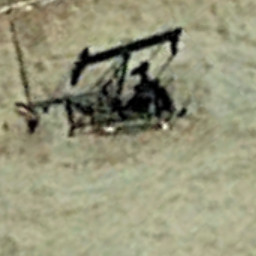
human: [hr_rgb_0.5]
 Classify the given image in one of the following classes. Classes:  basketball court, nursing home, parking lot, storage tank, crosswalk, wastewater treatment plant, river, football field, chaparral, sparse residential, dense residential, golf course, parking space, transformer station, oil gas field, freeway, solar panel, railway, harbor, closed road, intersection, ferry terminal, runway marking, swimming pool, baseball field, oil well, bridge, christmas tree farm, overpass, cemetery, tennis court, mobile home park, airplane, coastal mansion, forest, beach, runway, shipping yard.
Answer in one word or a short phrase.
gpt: oil well